Chest X-ray. View position: PA
Patient age: 24
Patient sex: F
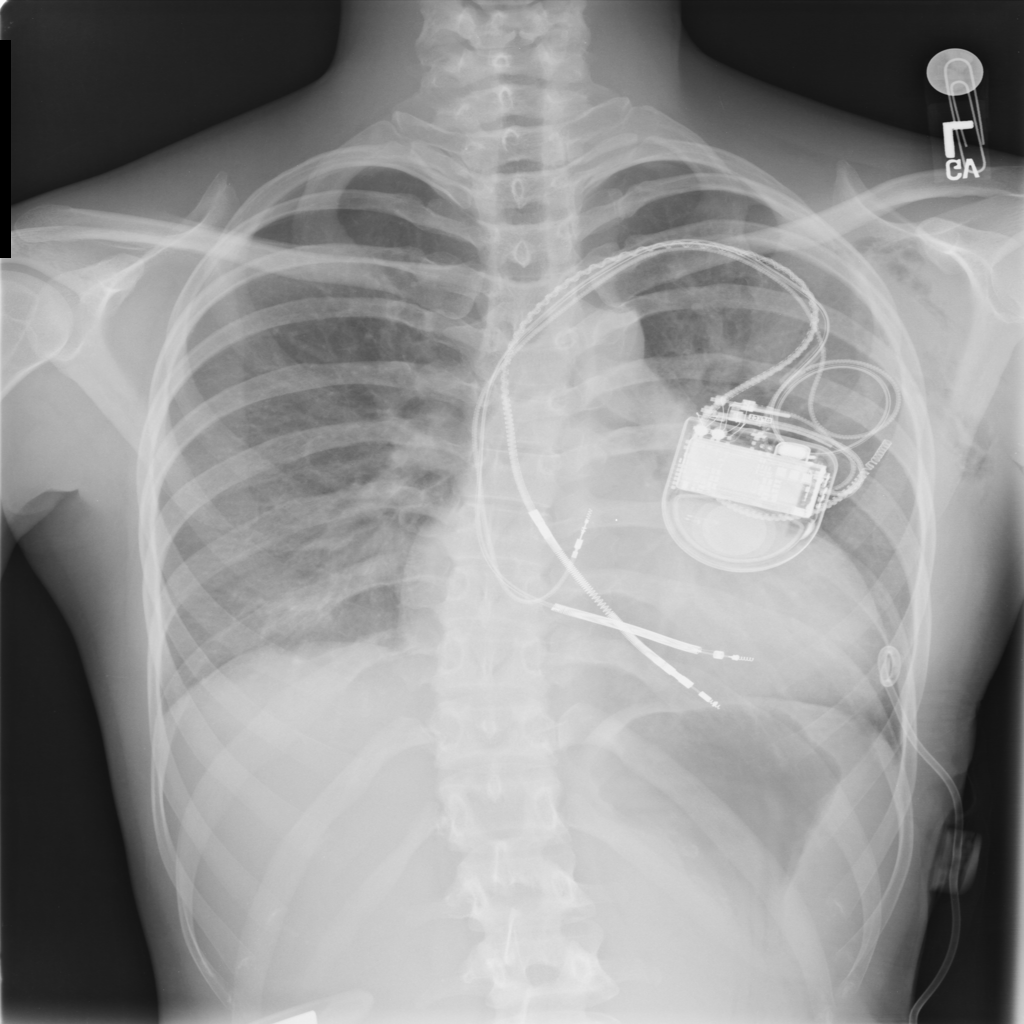
Finding: Pneumothorax